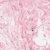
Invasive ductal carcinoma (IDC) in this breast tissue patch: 0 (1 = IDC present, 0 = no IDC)